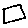
Label: square